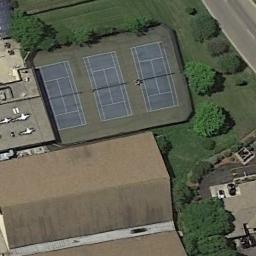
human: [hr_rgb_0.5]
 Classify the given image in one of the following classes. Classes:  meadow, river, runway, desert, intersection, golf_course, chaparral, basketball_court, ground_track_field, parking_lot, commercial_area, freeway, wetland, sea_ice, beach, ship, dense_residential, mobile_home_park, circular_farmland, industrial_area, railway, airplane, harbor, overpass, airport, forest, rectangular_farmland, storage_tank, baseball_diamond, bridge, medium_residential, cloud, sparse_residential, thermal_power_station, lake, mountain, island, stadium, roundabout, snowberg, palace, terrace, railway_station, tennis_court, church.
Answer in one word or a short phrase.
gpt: tennis_court